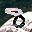
Label: 8